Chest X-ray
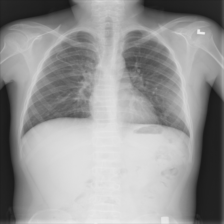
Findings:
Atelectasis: negative
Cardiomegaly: negative
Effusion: negative
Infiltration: negative
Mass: negative
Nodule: negative
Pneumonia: negative
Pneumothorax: negative
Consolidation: negative
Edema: negative
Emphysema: negative
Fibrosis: negative
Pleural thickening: negative
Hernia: negative